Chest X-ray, AP view. Patient: 66 years old, sex F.
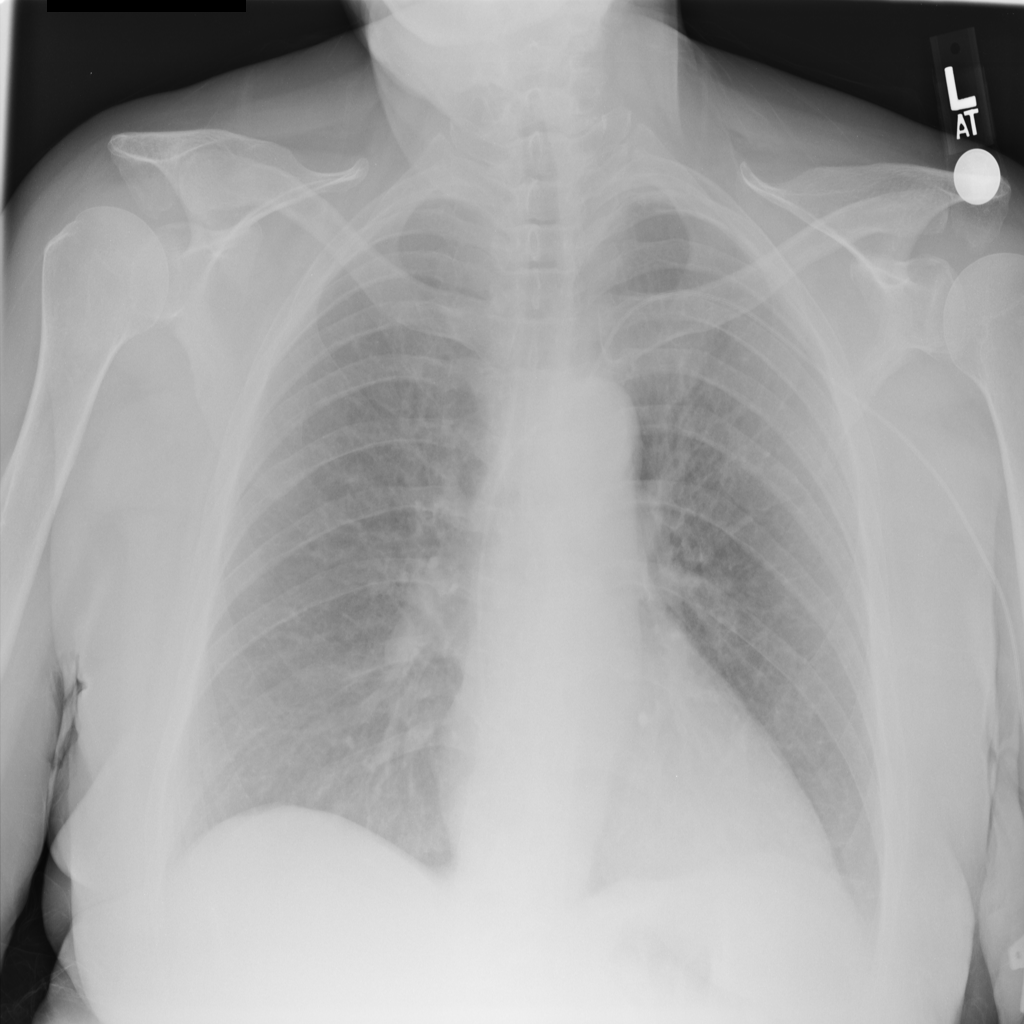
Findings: No Finding